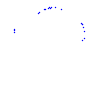
Particle: kaon